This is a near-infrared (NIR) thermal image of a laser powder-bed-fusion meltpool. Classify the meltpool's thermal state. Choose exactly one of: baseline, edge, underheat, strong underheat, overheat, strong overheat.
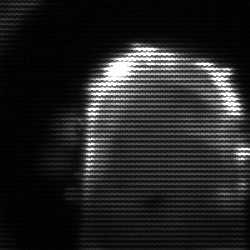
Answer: baseline